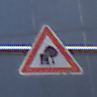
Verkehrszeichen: UnzureichendesLichtraumprofil
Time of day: MorningAfternoon
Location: Outdoor (Urban)
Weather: PartlyCloudy
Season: NotSpecified
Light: Natural